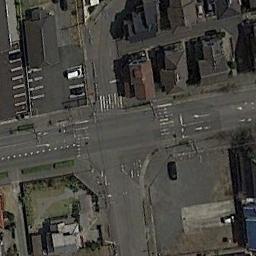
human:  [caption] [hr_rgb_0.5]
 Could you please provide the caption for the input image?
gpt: There are many buildings beside the intersection .

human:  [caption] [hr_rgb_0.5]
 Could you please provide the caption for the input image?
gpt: An intersection without cars is between some buildings and clearings .

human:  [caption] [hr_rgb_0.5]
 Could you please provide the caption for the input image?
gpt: A black car stopped at the intersection .

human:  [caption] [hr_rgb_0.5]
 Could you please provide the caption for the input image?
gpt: There are many houses and trees around the intersection, And many cars parked in the open space beside the intersection .

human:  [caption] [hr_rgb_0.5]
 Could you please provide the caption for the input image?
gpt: There are some black buildings around the intersection .